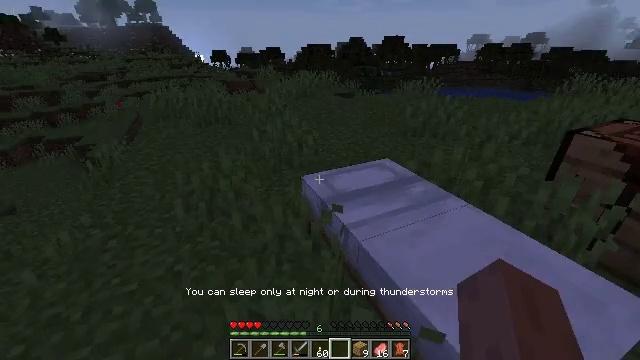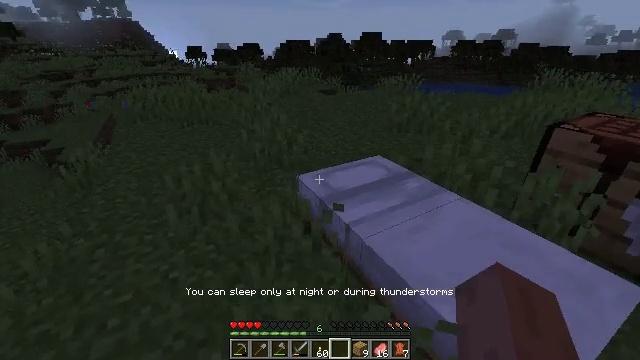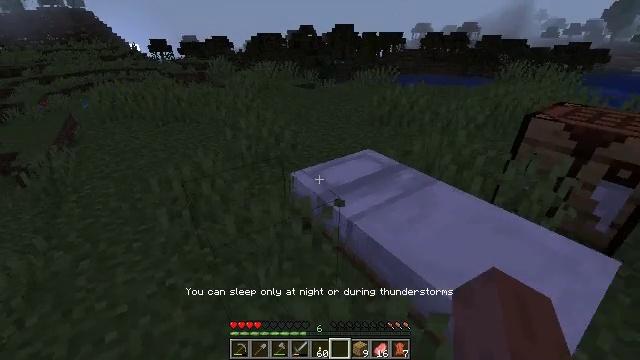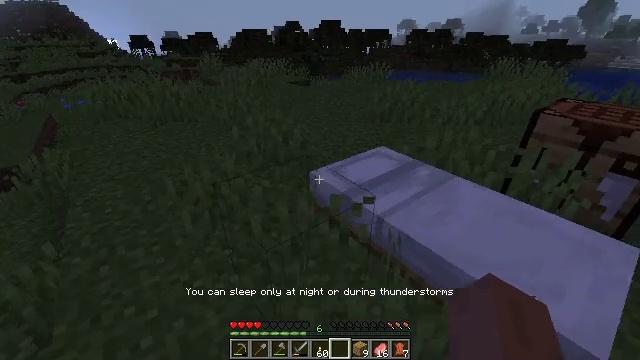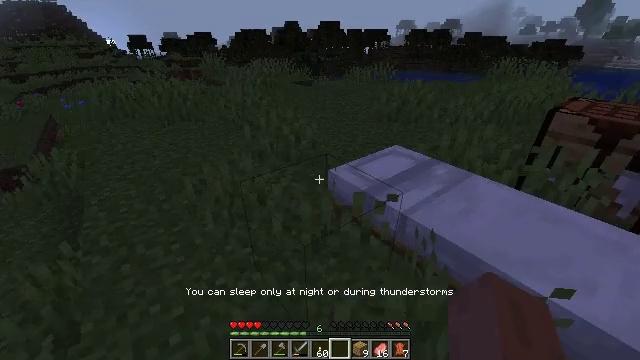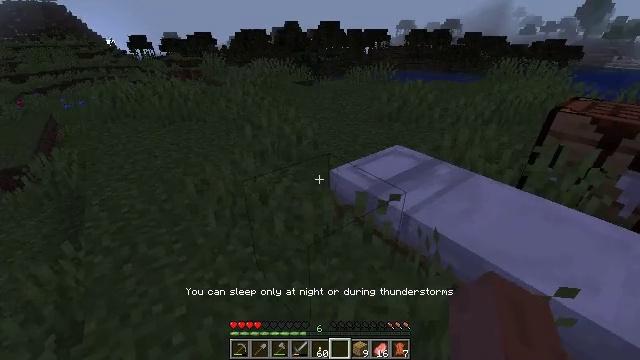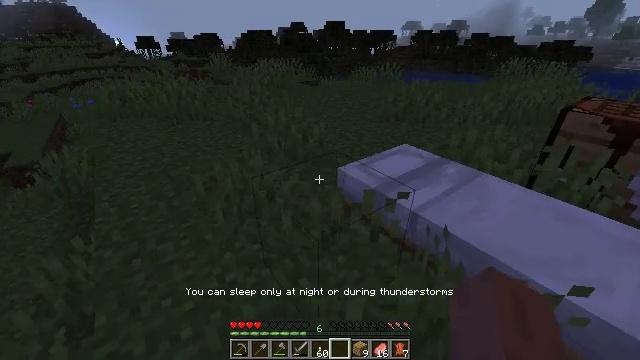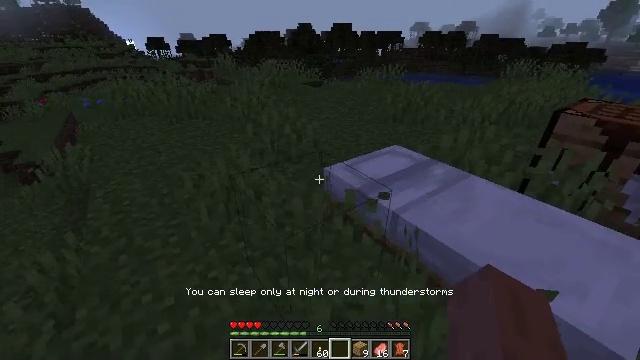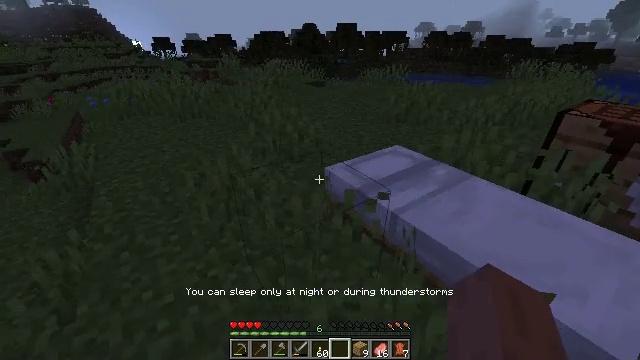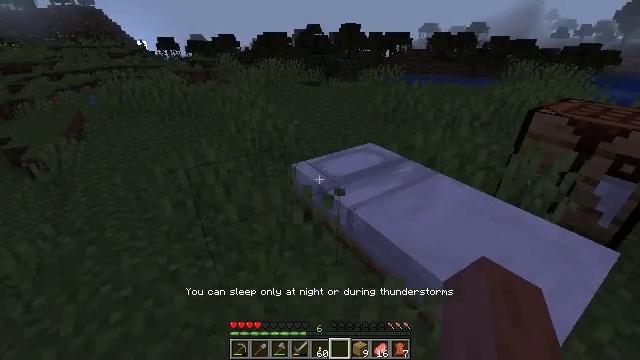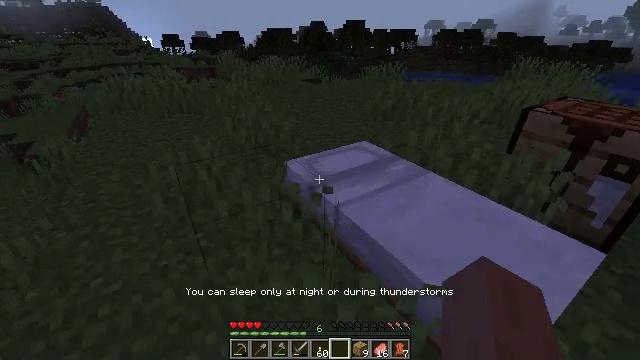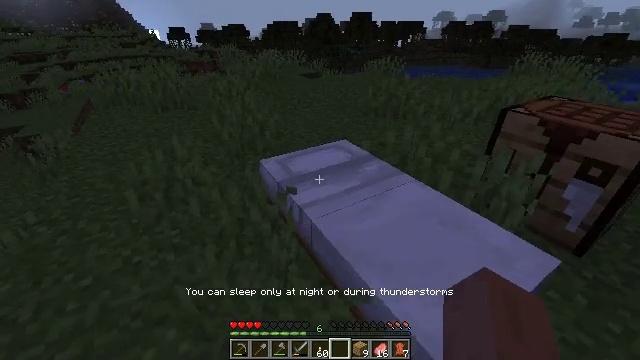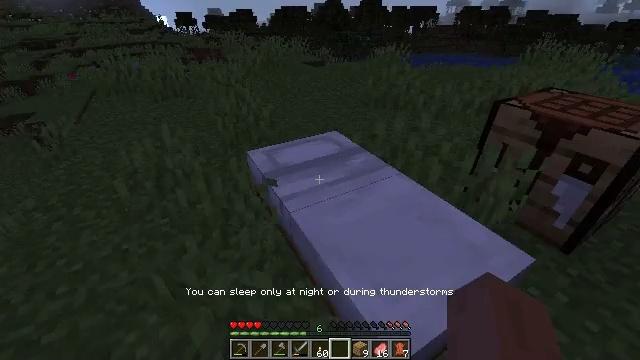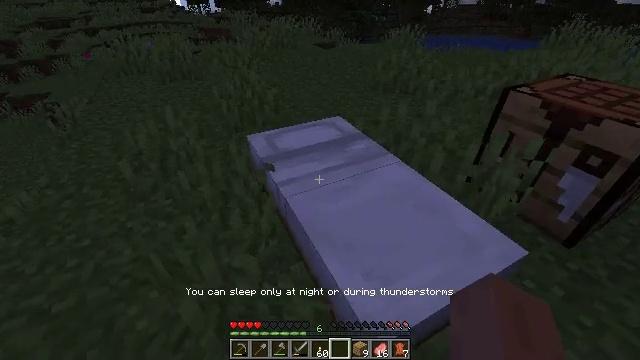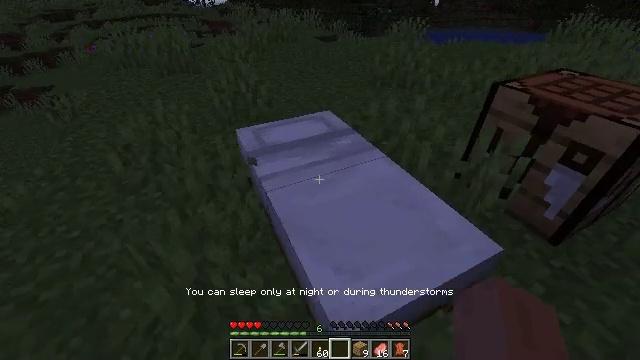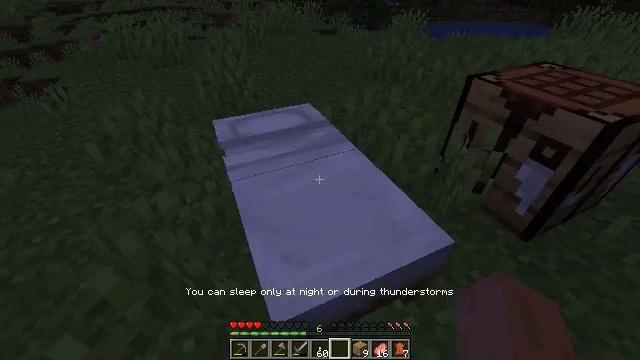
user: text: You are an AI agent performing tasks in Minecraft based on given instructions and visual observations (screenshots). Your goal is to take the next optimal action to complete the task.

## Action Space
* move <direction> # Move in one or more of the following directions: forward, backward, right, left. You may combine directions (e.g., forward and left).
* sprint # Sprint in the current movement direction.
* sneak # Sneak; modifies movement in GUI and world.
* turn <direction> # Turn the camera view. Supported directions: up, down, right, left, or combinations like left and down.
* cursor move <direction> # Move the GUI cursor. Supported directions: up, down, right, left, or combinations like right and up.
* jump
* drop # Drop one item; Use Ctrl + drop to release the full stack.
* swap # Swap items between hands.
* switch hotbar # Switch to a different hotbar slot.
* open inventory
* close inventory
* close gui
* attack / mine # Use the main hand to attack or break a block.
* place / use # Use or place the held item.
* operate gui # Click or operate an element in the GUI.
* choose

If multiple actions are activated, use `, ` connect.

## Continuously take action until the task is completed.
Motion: motion action
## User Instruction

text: Remove the white bed from its place.
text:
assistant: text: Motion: move left, turn right
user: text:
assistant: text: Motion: move left, turn right and down
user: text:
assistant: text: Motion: move left, turn right
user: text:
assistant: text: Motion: no_op
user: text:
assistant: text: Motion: no_op
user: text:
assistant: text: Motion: move right, turn left
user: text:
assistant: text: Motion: move right, turn left
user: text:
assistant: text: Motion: move right
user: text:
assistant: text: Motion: move right
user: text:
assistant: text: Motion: move right
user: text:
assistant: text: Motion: move right, turn left and down
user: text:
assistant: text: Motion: move right, turn left and down
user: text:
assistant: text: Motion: move right, turn left and down
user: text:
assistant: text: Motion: move right, turn left and down
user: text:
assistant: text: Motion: turn left and down, use / place
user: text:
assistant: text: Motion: use / place
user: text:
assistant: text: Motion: use / place
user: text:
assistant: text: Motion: turn left, use / place
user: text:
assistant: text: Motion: turn left
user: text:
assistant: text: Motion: turn left
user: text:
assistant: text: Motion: turn left, use / place
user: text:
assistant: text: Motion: use / place
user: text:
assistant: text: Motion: use / place
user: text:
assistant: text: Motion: no_op
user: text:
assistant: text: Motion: use / place
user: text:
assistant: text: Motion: use / place
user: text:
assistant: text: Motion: use / place
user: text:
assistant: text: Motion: use / place
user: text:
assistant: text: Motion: move right
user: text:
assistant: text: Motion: move right, use / place